Interaction volume radius: 5 \u00c5
Interaction volume height: 30 \u00c5
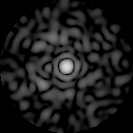
Disorder parameter: 0.8025